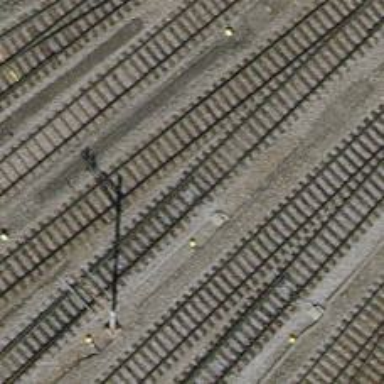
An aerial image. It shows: Yard with single rail track. The railway track is electrified with contact line for service purposes.